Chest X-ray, AP view. Patient: 29 years old, sex F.
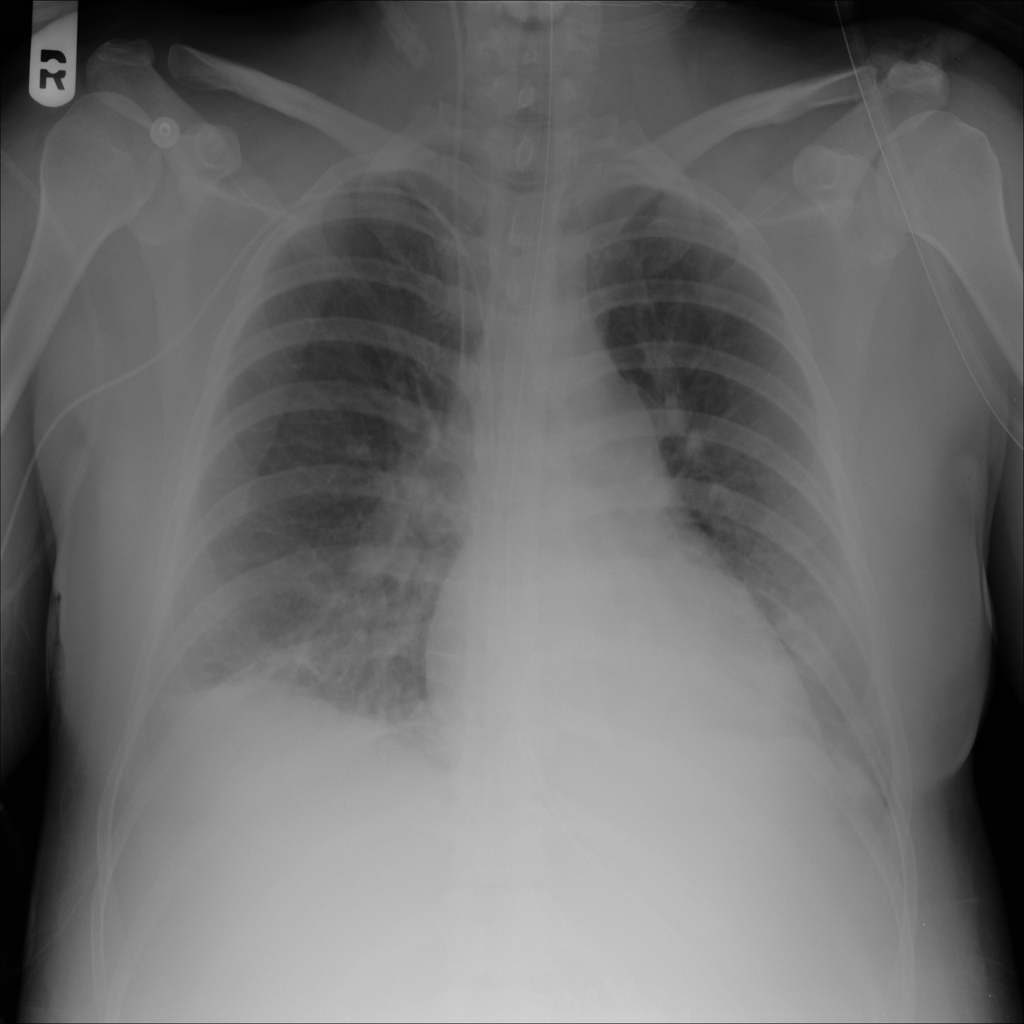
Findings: Atelectasis, Consolidation, Effusion